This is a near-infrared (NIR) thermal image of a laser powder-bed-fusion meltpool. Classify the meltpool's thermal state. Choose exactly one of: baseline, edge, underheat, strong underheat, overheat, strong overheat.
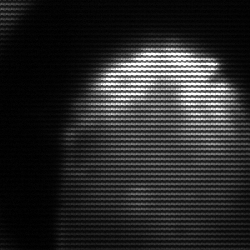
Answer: edge